Aerial crown-view tile of a tropical tree (Barro Colorado Island, Panama), acquired 20250217:
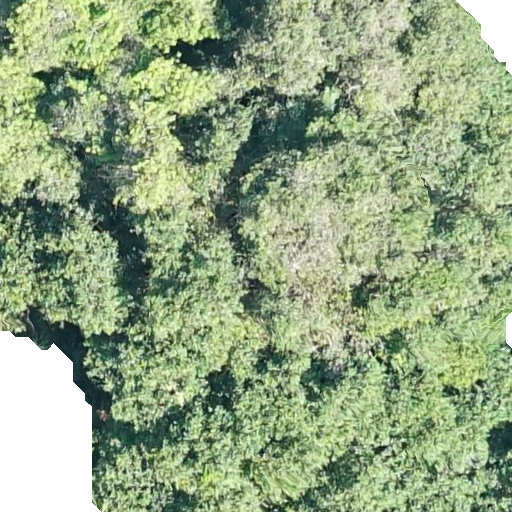
Species: Hieronyma alchorneoides
GBIF accepted scientific name: Hieronyma alchorneoides
Crown area: 488.898 m²